Question: I have the following model and configuration:
'''
public class User
{
public int Id { get; set; }
public User CreatedBy { get; set; }
public DateTime? DateCreated { get; set; }
public string Name { get; set; }
public string Username { get; set; }
}
public class UserConfiguration : EntityTypeConfiguration<User>
{
public UserConfiguration()
{
this.HasKey(t => t.Id);
this.HasOptional(u => u.CreatedBy);
this.Property(u => u.DateCreated);
this.Property(u => u.Name).HasMaxLength(64);
this.Property(u => u.Username).HasMaxLength(64);
}
}
public class SampleContext : DbContext
{
public IDbSet<User> Users { get; set; }
public SampleContext(string dbConnection)
: base(dbConnection)
{
}
protected override void OnModelCreating(ModelBuilder modelBuilder)
{
modelBuilder.Configurations.Add(new UserConfiguration());
}
}
'''
I can work with the context and add users just fine. I then was looking at the table generated by Code First and realized that the 'CreatedBy' property isn't generating a 'CreatedById' column but rather a 'UserId' column. If I add another property such as 'ModifiedBy' it will generate 'UserId1' and so on:

I tried mapping with 'HasRequired()' as well but the property still generates a column name that matches the actual type and the property name. Any help would be appreciated.
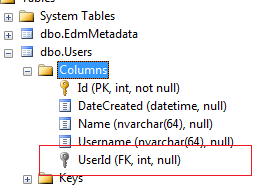
Answer: You basically want to create a Self-Reference Independent Association with a custom Foreign Key column name and here is the fluent API code to do this:
'''
public UserConfiguration()
{
this.HasRequired(u => u.CreatedBy)
.WithMany()
.IsIndependent()
.Map(m =>
{
m.MapKey(u => u.Id, "CreatedById");
});
}
'''
However, this code throws an exception due to a bug in CTP5. Hence, for the time being, you can use the suggested workaround in MSDN forum (changing your independent association to FK association and explicitly name your FK property) and save this code for the RTM next year.